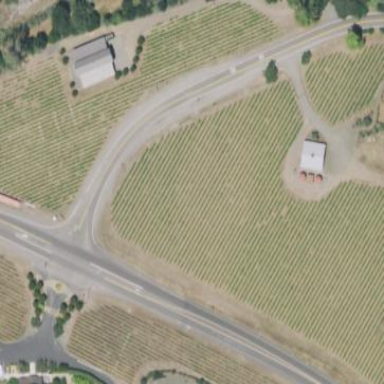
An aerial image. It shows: Vineyard where grapes are grown.